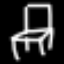
Label: chair